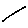
Label: line